柏拉图说“美是灵魂的反映”，有机物萘的结构可用下图所示的键线式表示，其优美的结构可抽象为两个正六边形的图形。已知$ABCHIJ$与$CDEFGH$为全等的正六边形，$AB=2$，点$P$为该图形边界（包括顶点）上的一点，则$\overrightarrow{AP} \cdot \overrightarrow{BP}$的取值范围为${ }$。

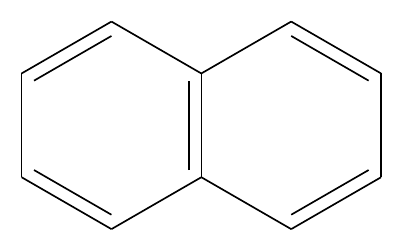
【解答】
\textbf{【答案】} $\boldsymbol{[-1, 42]}$

【分析】取线段$AB$的中点$M$，可得出$\overrightarrow{AP} \cdot \overrightarrow{BP} = |\overrightarrow{PM}|^2 - 1$，求出$|\overrightarrow{PM}|$的最大值和最小值，即可得出$\overrightarrow{AP} \cdot \overrightarrow{BP}$的取值范围。

【详解】取线段$AB$的中点$M$，则$\overrightarrow{MB} = -\overrightarrow{MA}$，

\begin{align*}
\overrightarrow{AP} \cdot \overrightarrow{BP} &= \overrightarrow{PA} \cdot \overrightarrow{PB} \\
&= (\overrightarrow{PM} + \overrightarrow{MA}) \cdot (\overrightarrow{PM} + \overrightarrow{MB}) \\
&= (\overrightarrow{PM} + \overrightarrow{MA}) \cdot (\overrightarrow{PM} - \overrightarrow{MA}) \\
&= |\overrightarrow{PM}|^2 - |\overrightarrow{MA}|^2 \\
&= |\overrightarrow{PM}|^2 - 1,
\end{align*}

由图可知，当点$P$与点$M$重合时，$\overrightarrow{AP} \cdot \overrightarrow{BP}$取最小值，且
\[
(\overrightarrow{AP} \cdot \overrightarrow{BP})_{\min} = 0 - 1 = -1,
\]

由图形可知，当$|\overrightarrow{PM}|$取最大值时，点$P$在折线段$CDEFGH$上。

连接$AH$，则$\angle IHG = 360^\circ - \angle IHC - \angle GHC = 360^\circ - 2 \times 120^\circ = 120^\circ$，同理$\angle BCD = 120^\circ$。

由正六边形的几何性质可知，$\angle AHI = \frac{1}{2}\angle CHI = \frac{1}{2} \times 120^\circ = 60^\circ$，
所以，$\angle AHG = \angle AHI + \angle IHG = 60^\circ + 120^\circ = 180^\circ$，
则$A,H,G$三点共线，则$\angle CHG < \angle MHG < \angle AHG$，即$120^\circ < \angle MHG < 180^\circ$，
当点$P$在线段$HG$上从点$H$运动到点$G$的过程中，$|\overrightarrow{PM}|$在逐渐增大。

同理可知，$120^\circ < \angle MCD < 180^\circ$，
当点$P$在线段$CD$上由点$C$到$D$的过程中，$|\overrightarrow{PM}|$在逐渐增大，
所以，当$|\overrightarrow{PM}|$取最大值时，点$P$在折线段$DEFG$上运动。

以线段$CH$的中点$O$为坐标原点，$CH$所在直线为$y$轴，线段$CH$的垂直平分线所在直线为$x$轴建立如下图所示的平面直角坐标系：

则$A(-2\sqrt{3}, -1)$、$B(-\sqrt{3}, -2)$、$M\left(-\frac{3\sqrt{3}}{2}, -\frac{3}{2}\right)$、$D(\sqrt{3}, -2)$、$E(2\sqrt{3}, -1)$、$F(2\sqrt{3}, 1)$、$G(\sqrt{3}, 2)$，设点$P(x,y)$。
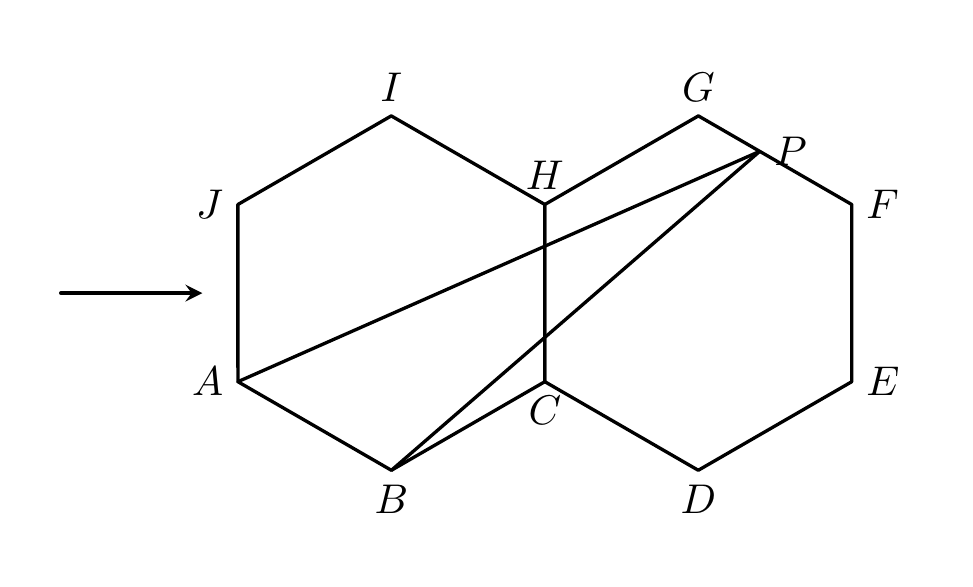